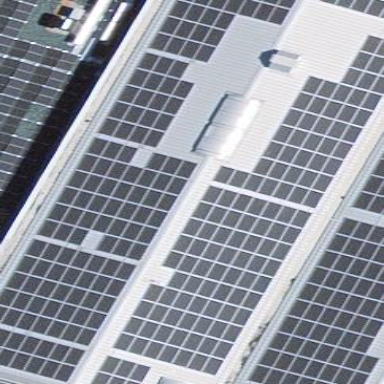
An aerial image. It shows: Solar power generator utilizing photovoltaic technology with solar photovoltaic panels.